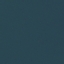
Land use / land cover: SeaLake